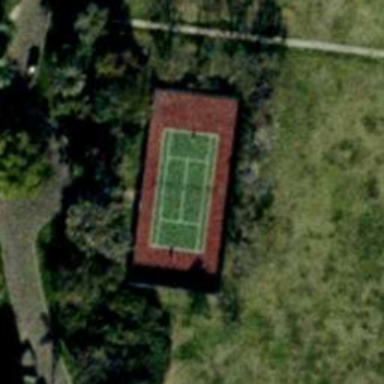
A tennis court with many plants surrounded .